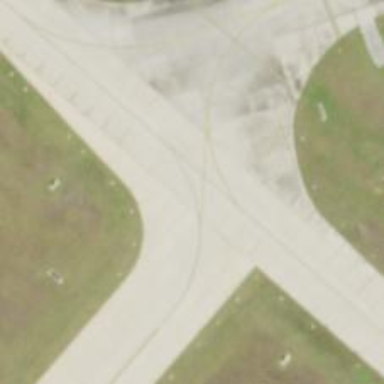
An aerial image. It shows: Image of taxiway at airport.